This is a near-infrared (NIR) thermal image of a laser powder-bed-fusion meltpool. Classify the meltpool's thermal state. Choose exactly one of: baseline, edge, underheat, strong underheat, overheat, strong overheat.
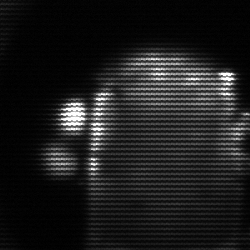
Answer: baseline